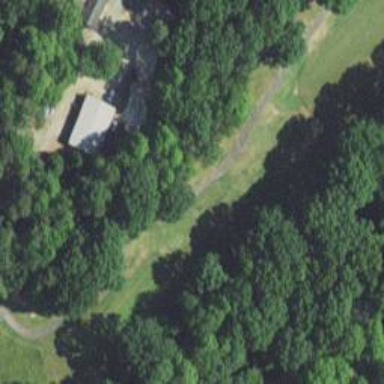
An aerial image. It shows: Service road used as golf cart path.